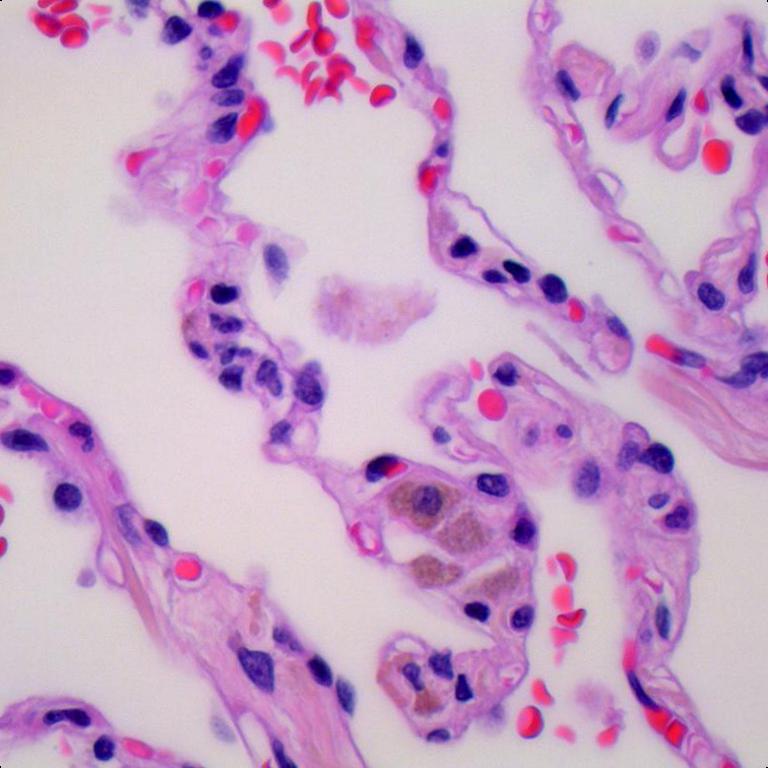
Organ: lung
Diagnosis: benign